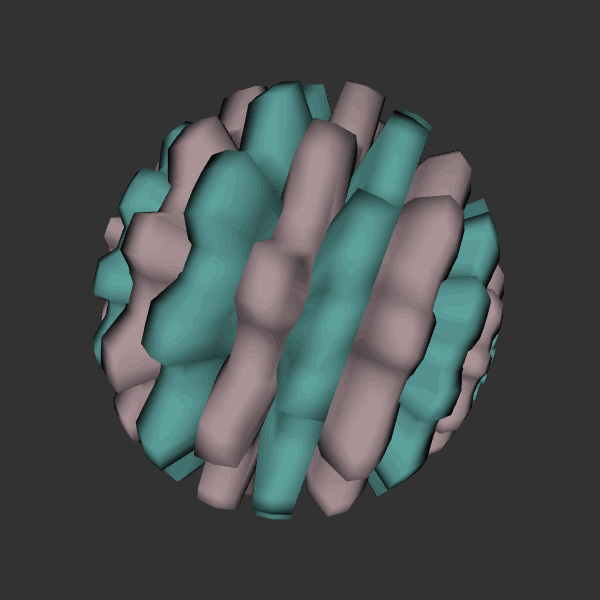
Background: dark